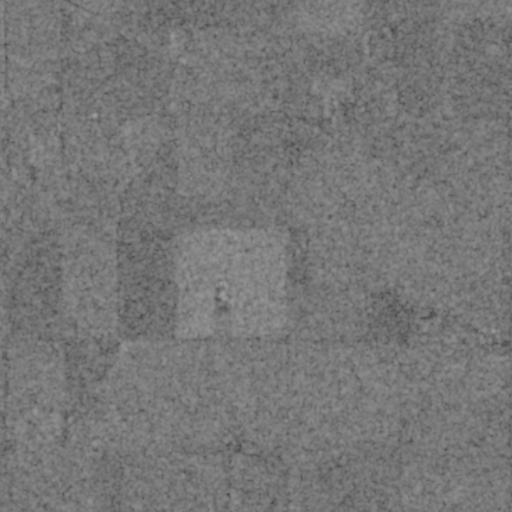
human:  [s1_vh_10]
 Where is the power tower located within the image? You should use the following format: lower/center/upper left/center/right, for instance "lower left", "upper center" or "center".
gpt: The power tower is located in the upper left of the image.
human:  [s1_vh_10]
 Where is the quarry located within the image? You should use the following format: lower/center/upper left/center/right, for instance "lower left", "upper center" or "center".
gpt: There is no quarry in the image.

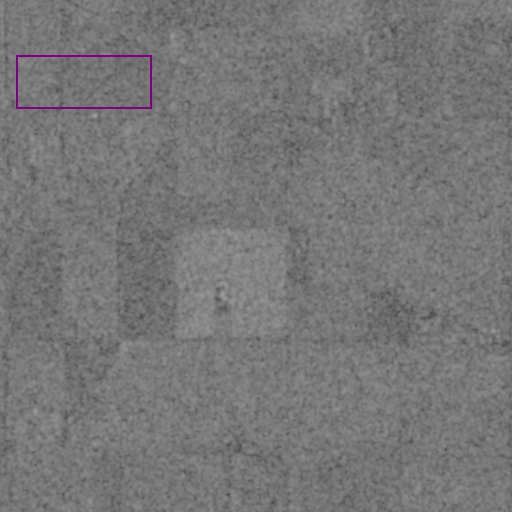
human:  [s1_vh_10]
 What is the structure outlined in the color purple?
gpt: There is no purple outline.
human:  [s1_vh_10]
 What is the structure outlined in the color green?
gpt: There is no structure outlined in green.